Question: I'm stumped getting my dataframe to plot in leaflet. I have one shapefile and one csv that I merged together. The resulting dataframe has several columns, including long, lat, and "percent".
I am able to plot this using ggplot with the following code:
'''
p <- ggplot() +
geom_polygon(data = nyc_plotData, aes(x=long, y=lat, group = group,
fill=percent)) +
geom_polygon(data = county, aes(x=long, y=lat, group = group),
fill=NA, color = "black", size = 0.25) +
coord_map(xlim = c(-74.26, -73.71), ylim = c(40.49,40.92))
'''
The result is a choropleth map of income distribution in nyc:

When I try to use the same dataframe in leaflet, I get this error:
> Don't know how to get path data from object of class data.frame
I understand I have to reformat my dataframe. I tried various ways to convert to a SpatialPolygonDataFrame. For example:
'''
xy <- nyc_plotData[,c(1,2)]
spdf <- SpatialPolygonsDataFrame(coords = xy, data = nyc_plotData,
proj4string = CRS("+proj=longlat +datum=WGS84 +ellps=WGS84 +towgs84=0,0,0"))
'''
gives the following error:
> Error in SpatialPolygonsDataFrame(coords = xy, data = nyc_plotData, proj4string = CRS("+proj=longlat +datum=WGS84 +ellps=WGS84 +towgs84=0,0,0")) :
unused arguments (coords = xy, proj4string = CRS("+proj=longlat +datum=WGS84 +ellps=WGS84 +towgs84=0,0,0"))
I'm clearly missing something, but I haven't been able to find any examples of this problem anywhere online.
I'd really appreciate any tips or advice dealing with shapefiles and plotting in leaflet.
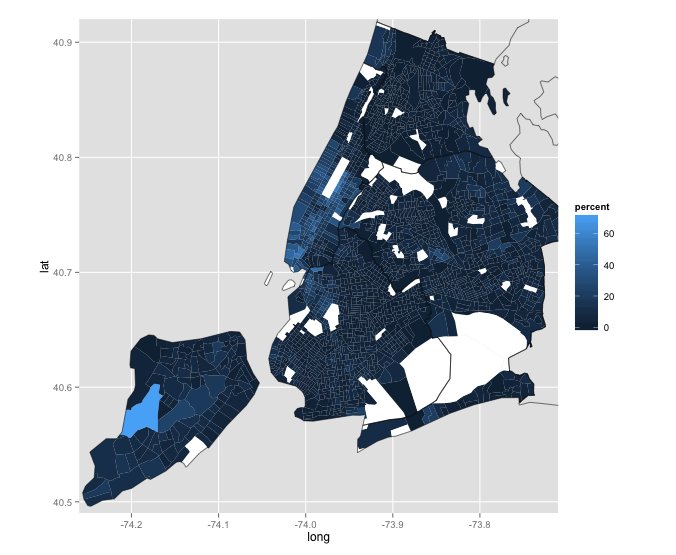
Answer: As the others point out (and you note) you'll need to convert to a 'SpatialPolygonsDataFrame'. In order to do this I think you'd need to convert each tract to a 'Polygon', then 'Polygons', then 'SpatialPolygons' and finally a 'SpatialPolygonsDataFrame'. There is code below for this.
An alternative: You started with a 'SpatialPolygonsDataFrame' and then used 'fortify' to map with 'ggplot2'. You could go back to the original 'SpatialPolygonsDataFrame' and merge the data slot with your tabular census data (being careful not to change the row order).
I put more detail on both options <URL>.
'''
library(dplyr)
library(sp)
polyFunc<-function(groupname, dat){
poly<-filter(dat, id==groupname) %>%
select(long, lat)
return(Polygons(list(Polygon(poly)), groupname))
}
tracts <- distinct(ggtract, id, percent)
tractname <- tracts$id
polygons<-lapply(tractname, function(x) polyFunc(x, dat=ggtract))
sp.polygon<-SpatialPolygons(polygons)
df.polygon<-SpatialPolygonsDataFrame(sp.polygon,
data=data.frame(row.names=tractname, tracts))
'''